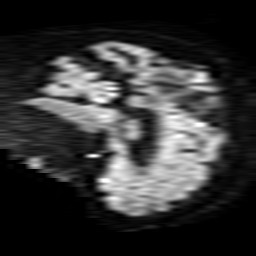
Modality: TRACE
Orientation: sagittal
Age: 76
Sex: female
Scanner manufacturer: philips
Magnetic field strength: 1.5 T
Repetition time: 3.648 s
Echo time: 0.09255 s